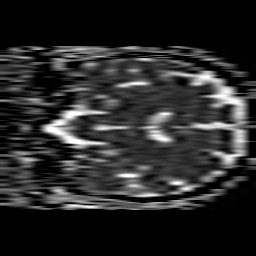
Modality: ADC
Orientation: coronal
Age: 48
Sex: female
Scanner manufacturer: philips
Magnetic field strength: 1.5 T
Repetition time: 3.394 s
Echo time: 0.09411 s